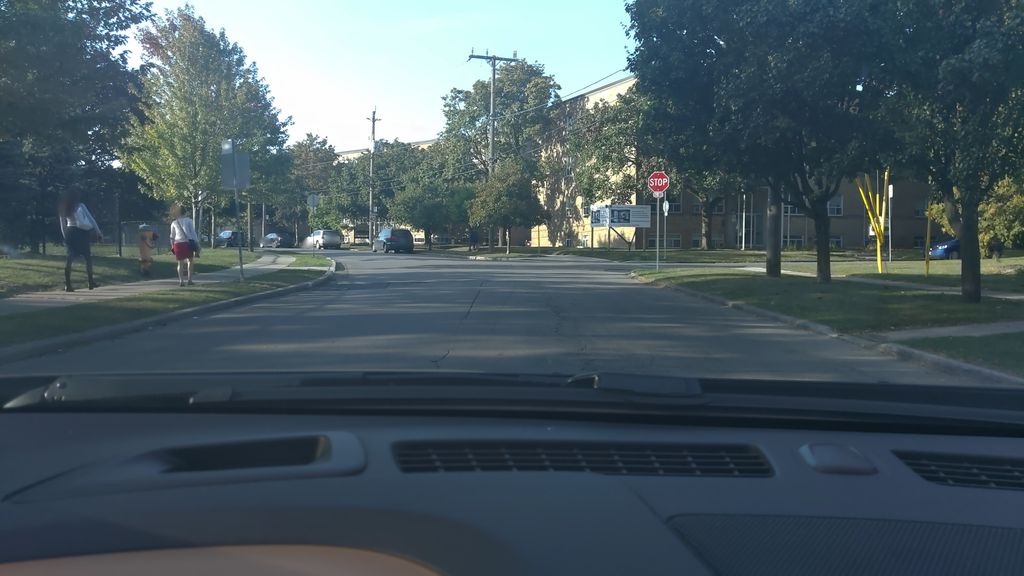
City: toronto